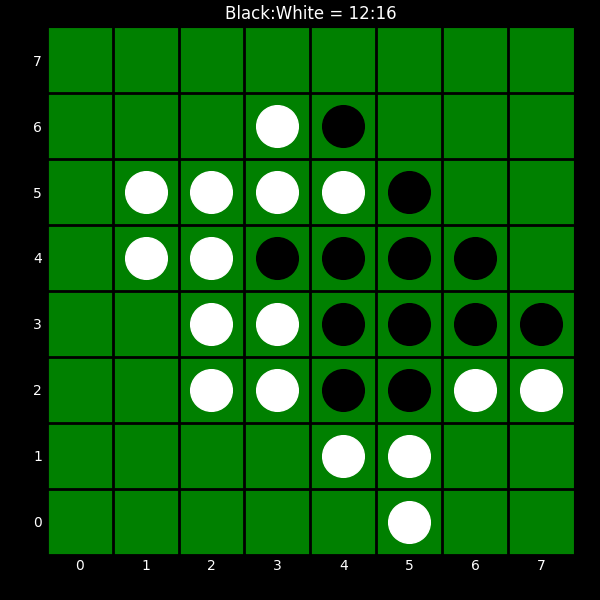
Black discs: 12
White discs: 16